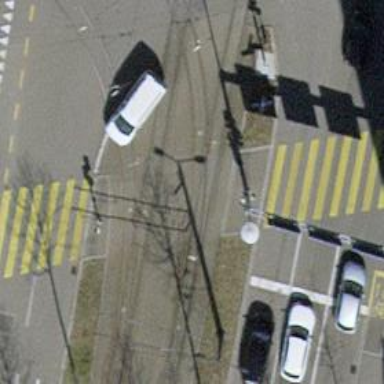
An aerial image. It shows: Kerb barrier.